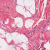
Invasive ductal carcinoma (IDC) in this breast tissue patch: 0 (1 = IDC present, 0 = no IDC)